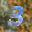
Label: 3